RGB frame:
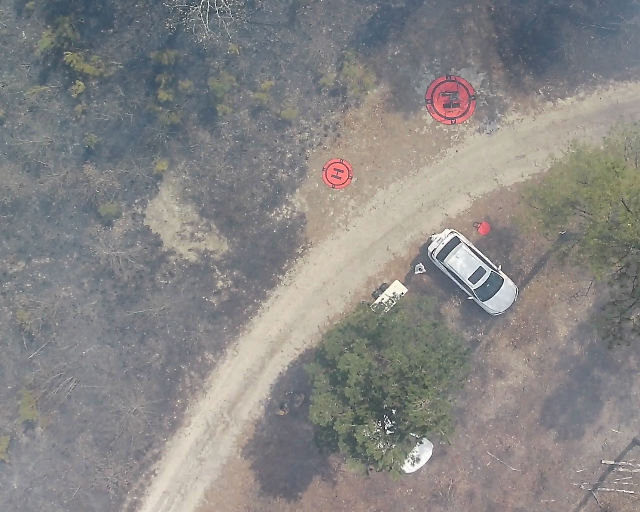
Thermal frame:
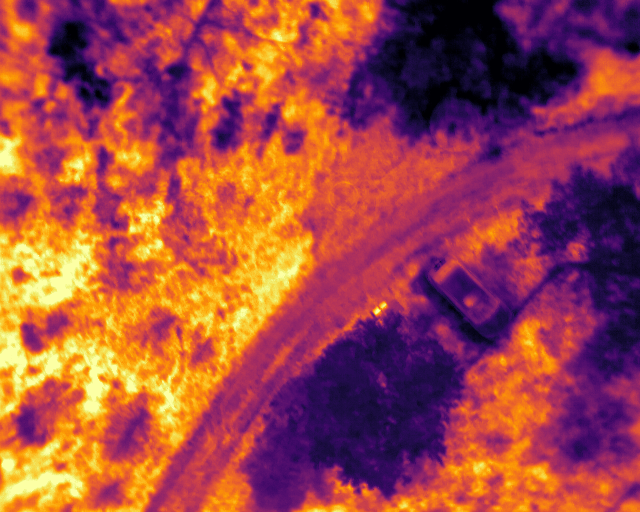
Captured: 2026-02-26 03:39:40
Pixels at or above 80 °C: 0 (fraction of frame: 0)